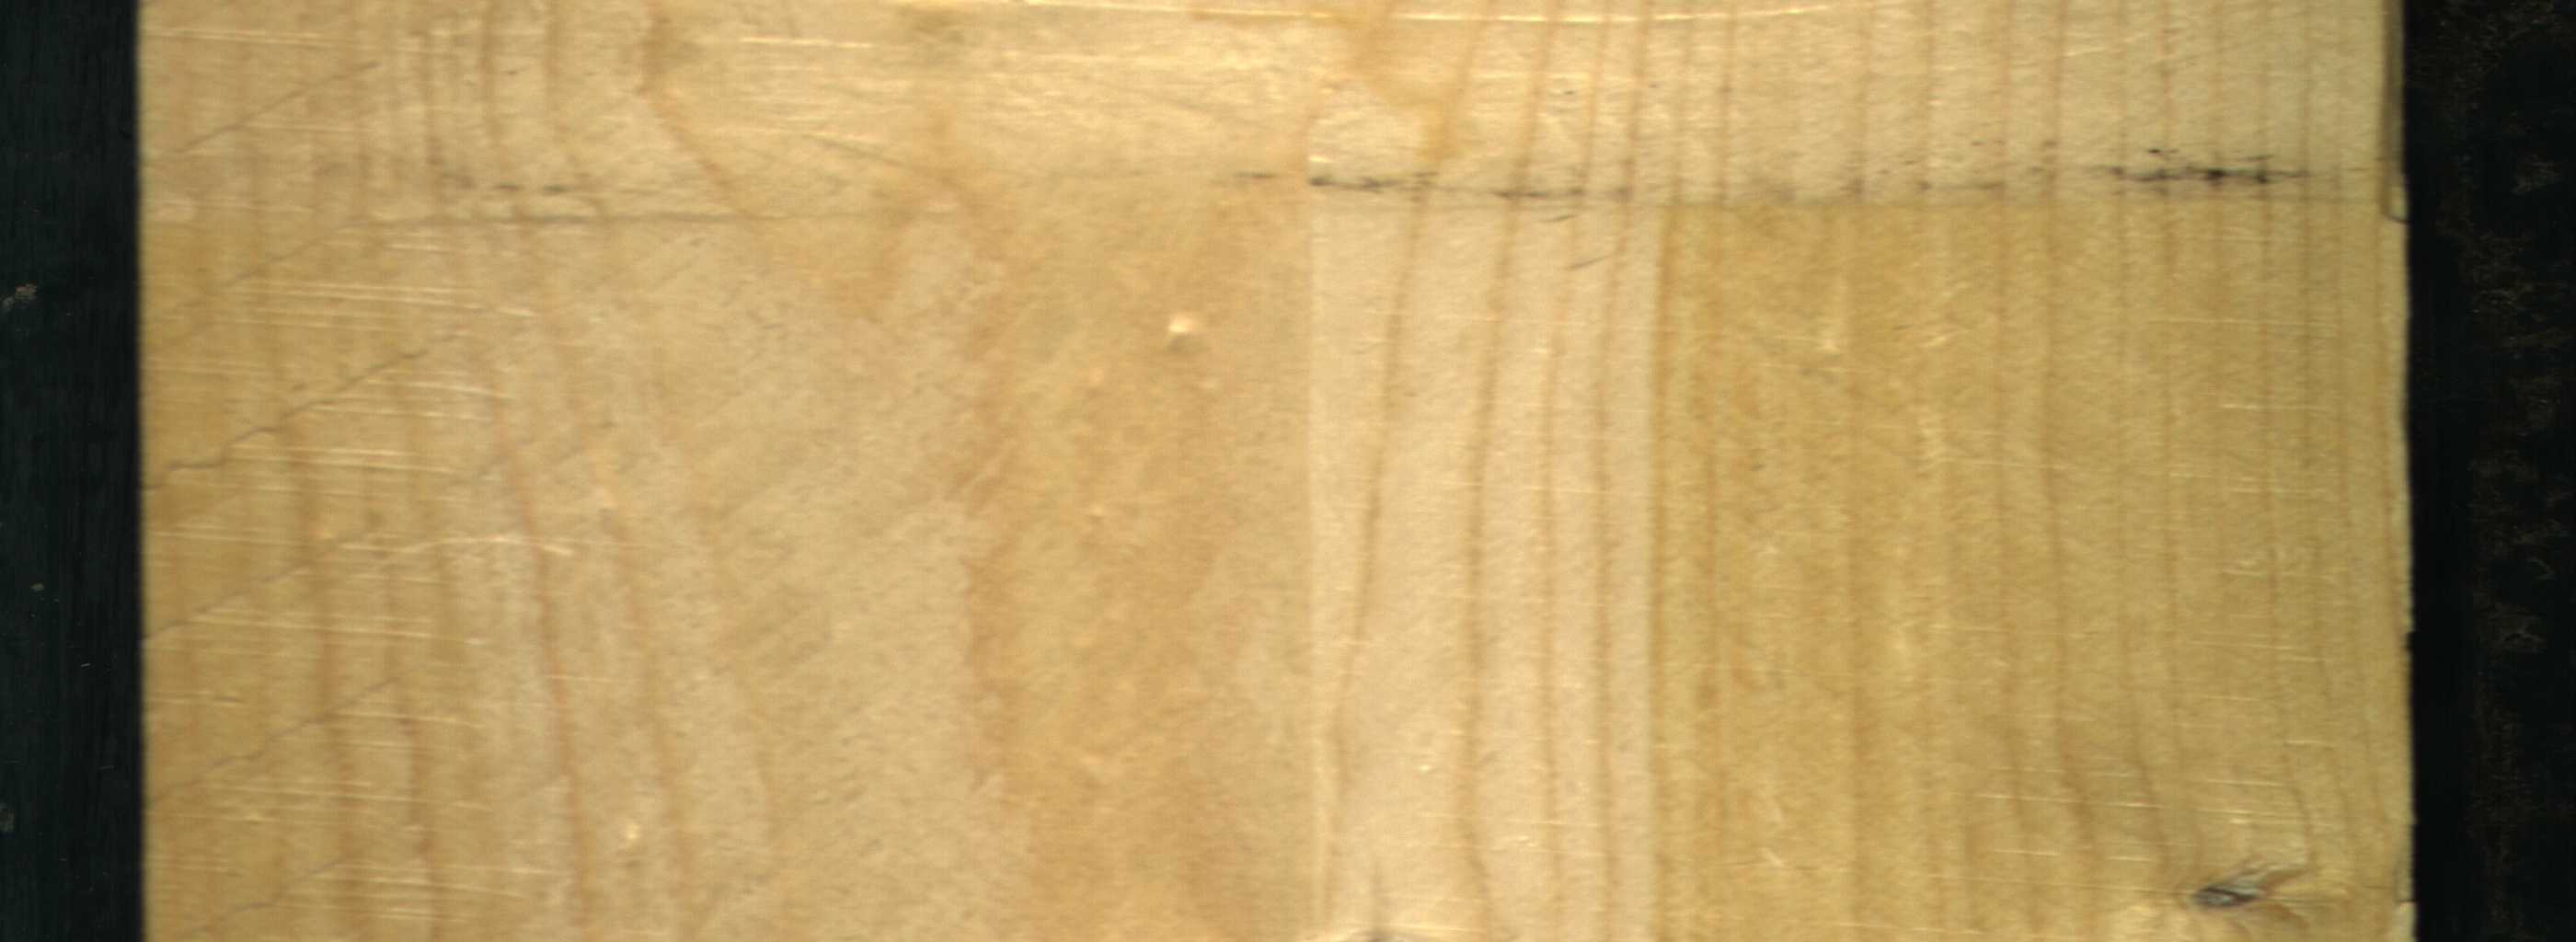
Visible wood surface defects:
Live_Knot